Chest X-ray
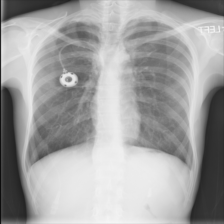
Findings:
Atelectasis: negative
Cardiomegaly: negative
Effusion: negative
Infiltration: negative
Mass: positive
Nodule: negative
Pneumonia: negative
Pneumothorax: negative
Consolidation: negative
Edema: negative
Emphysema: negative
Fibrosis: positive
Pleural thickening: negative
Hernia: negative